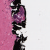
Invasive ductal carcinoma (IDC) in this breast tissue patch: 0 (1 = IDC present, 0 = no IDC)